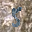
Label: 5